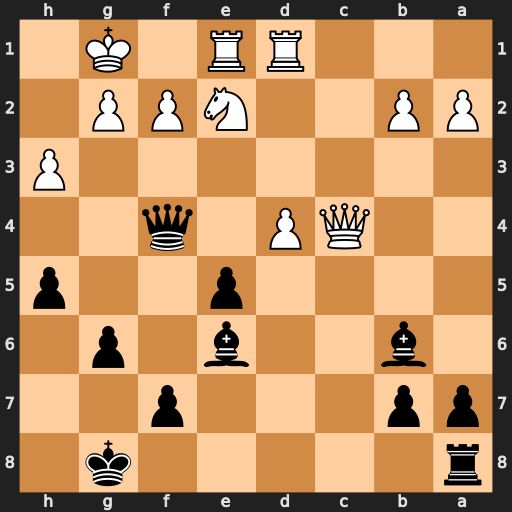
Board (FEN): r5k1/pp3p2/1b2b1p1/4p2p/2QP1q2/7P/PP2NPP1/3RR1K1
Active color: b
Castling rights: -
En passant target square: -
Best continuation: Bxc4 Nxf4 exf4